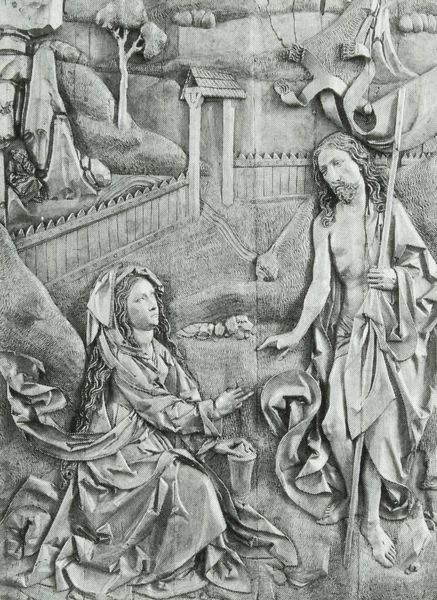
Titel: Die Erscheinung des auferstandenen Christus vor Maria Magdalena
Künstler: Tilman Riemenschneider
Standort: Berlin
Institution: Staatliche Museen Preußischer Kulturbesitz, Skulpturengalerie
Schlagwörter: baum, berg, felsen, fuß, hand, mann, nackt, bäume, fluss, landschaft, menschen, ausschnitt, finger, frau, geste, grau, holz, kleid, marmor, strasse, szene, tür, weiss, zeichnung, blick, dach, tuch, weg, zaun, bart, wand, arm, bibel, falten, geschichte, johannes, stehen, stein, taube, hügel, wind, kirche, gewand, haare, mantel, kind, stock, garten, skulptur, relief, holzschnitt, fahnen, stab, fahne, fels, mauer, ziegel, lattenzaun, holzzaun, vogelperspektive, banner, detail, faltenwurf, plastik, knie, tor, foto, fotografie, becher, barfuss, eingang, gefäss, schwarzweiß, knien, laubbaum, kachel, wimpel, altar, schnitzerei, gotisch, christus, grab, jesus, christlich, wanderer, knieend, kniend, segnen, segnung, grotte, bettler, heiliger, bettlerin, verehrung, bänder, heilig, maria, magdalena, anbetung, heilung, heiland, maria magdalena, bitte, épée, altarbild, standarte, geist, relif, eremit, pilger, heiligendarstellung, vergebung, kniet, jardin, noli me tangere, ölberg, hl geist, riemenschneider, salbgefäss, halbrelief, pli, jasus, zeigend, zeun, sünderin, auferstanden, aufehrstehung, gezemaneh, knitterfalten, zaun garten, ölgefäss, monocrom, metal, grab leer, clôture, bergbaum, plies, virgine